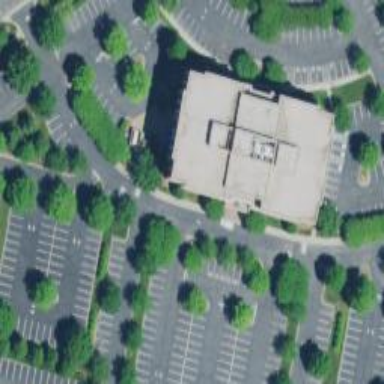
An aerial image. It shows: Commercial building.